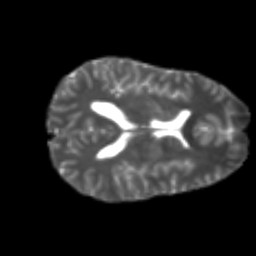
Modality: T2w
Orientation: axial
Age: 25
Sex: female
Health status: healthy
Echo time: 0.074 s